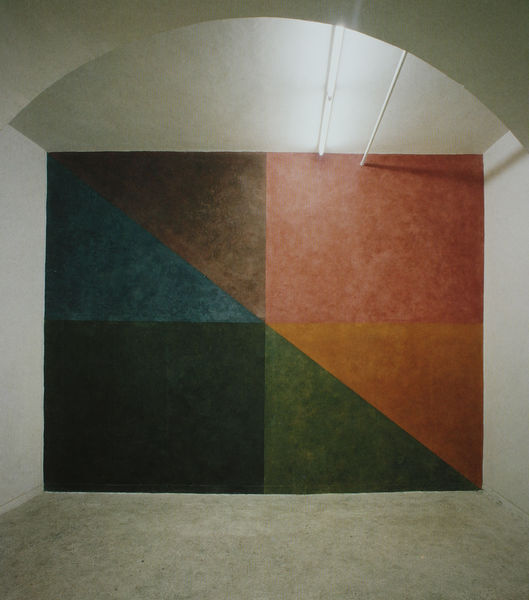
Titel: Installation Galleria Ugo Ferranti,Rom - Vertically, horizontally and diagonally divided wall with different colors
Künstler: Sol Lewitt
Schlagwörter: blau, schatten, weiß, dreieck, grün, braun, lampe, licht, orange, raum, schwarz, rot, wand, boden, decke, leiste, bogen, abstrakt, farben, formen, wandmalerei, rechtecke, rechteck, diagonale, sol, wandbild, dreiecke, lewitt, quadrat, installation, rohr, senkrechte, neon, röhre, sol lewitt